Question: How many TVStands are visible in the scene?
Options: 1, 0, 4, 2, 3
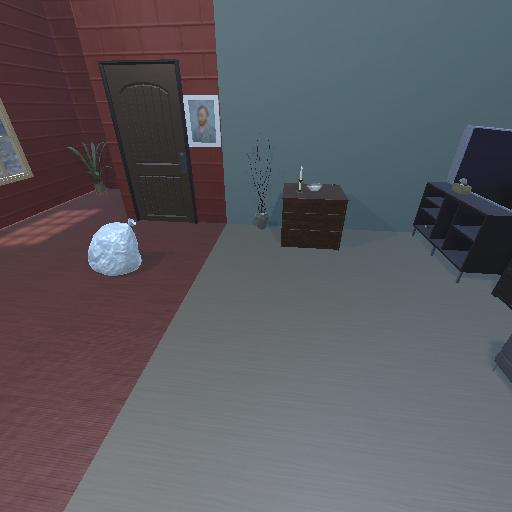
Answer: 1